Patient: sex M, age 42
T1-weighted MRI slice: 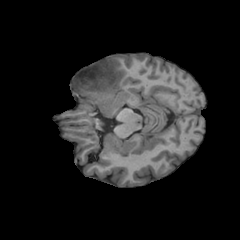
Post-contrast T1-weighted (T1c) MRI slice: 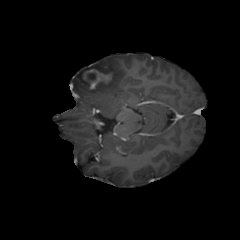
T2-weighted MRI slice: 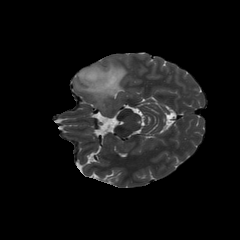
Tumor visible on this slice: yes
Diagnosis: Astrocytoma, IDH-mutant
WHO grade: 4